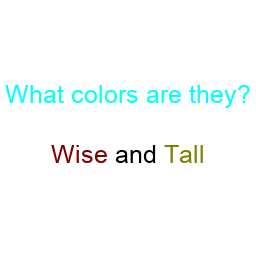
Color: maroon, olive
Background color: white
Question text color: cyan